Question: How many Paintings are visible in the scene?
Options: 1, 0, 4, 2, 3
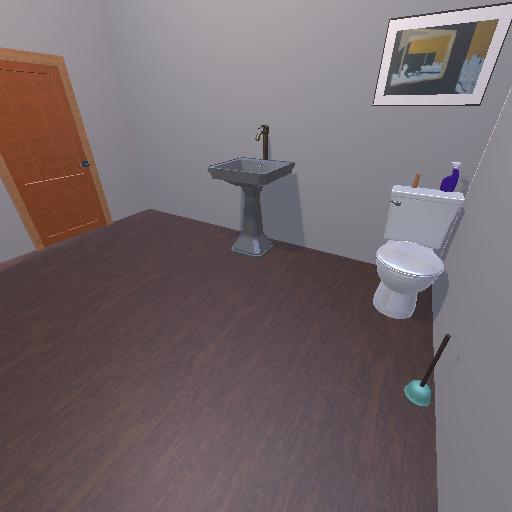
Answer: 1